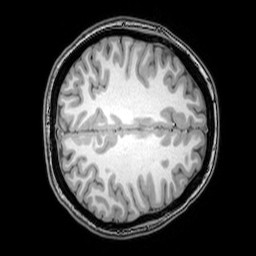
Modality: T1w
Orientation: axial
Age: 22
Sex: female
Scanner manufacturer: philips
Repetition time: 0.008224 s
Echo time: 0.00377 s